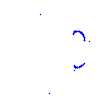
Particle: proton